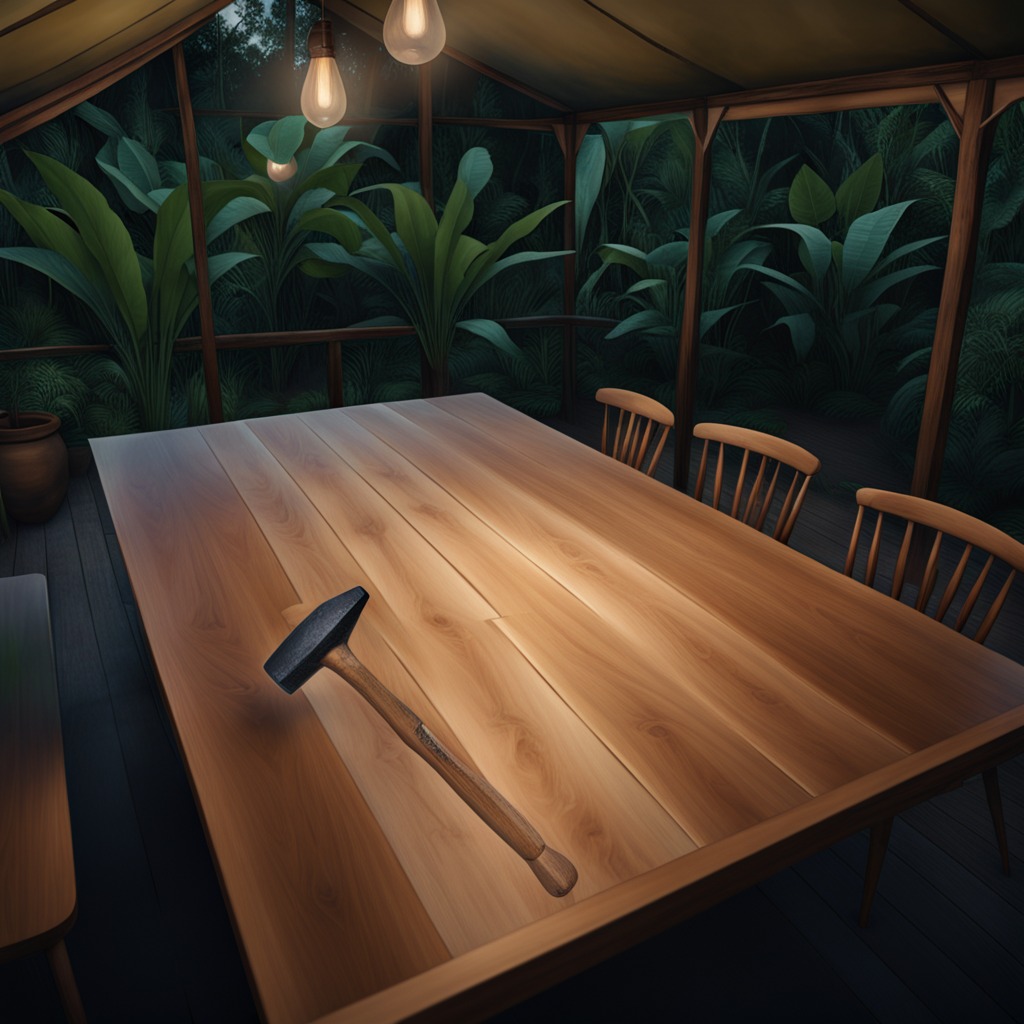
A hammer lies on a wooden table inside a jungle field workshop tent at night dim ambient light soft shadows worn but